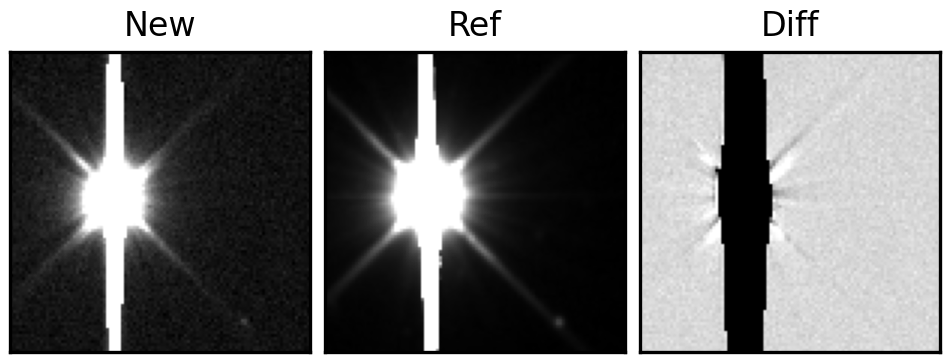
Label: bogus